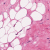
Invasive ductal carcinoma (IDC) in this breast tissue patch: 0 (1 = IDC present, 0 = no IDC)